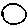
Label: circle